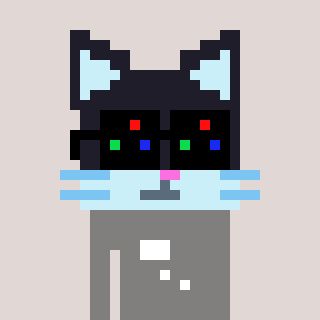
a pixel art character with square black sunglasses, a cat-shaped head and a bluegrey-colored body on a warm background